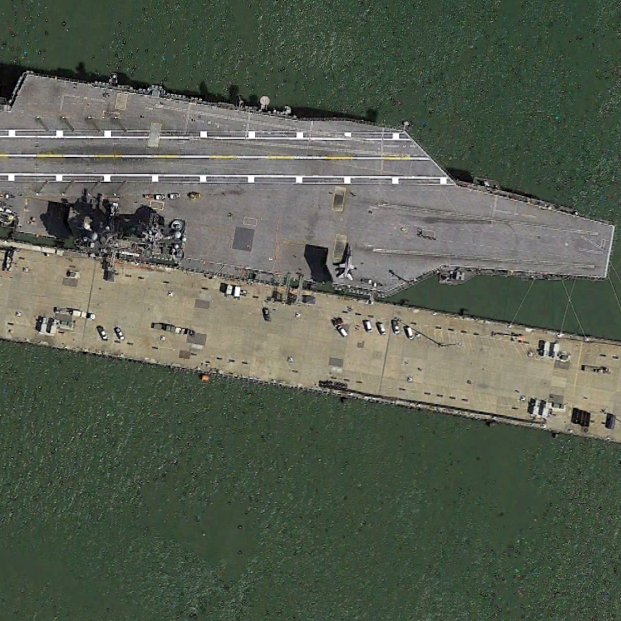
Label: Nimitz-class_aircraft_carrier